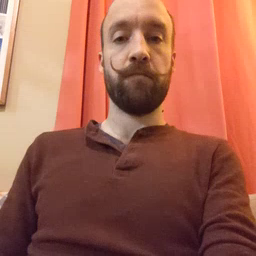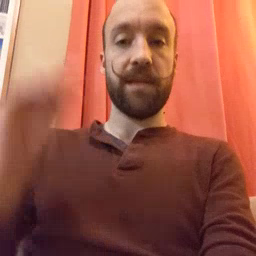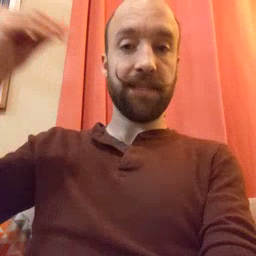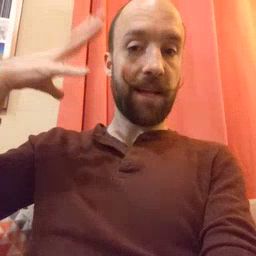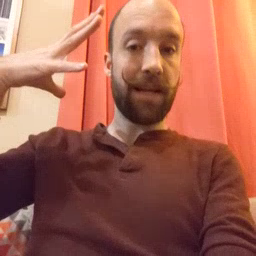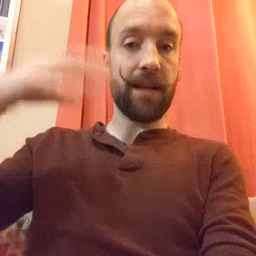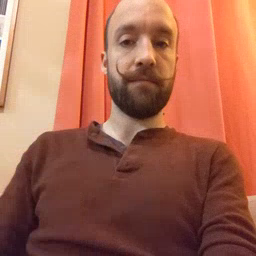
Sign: sun